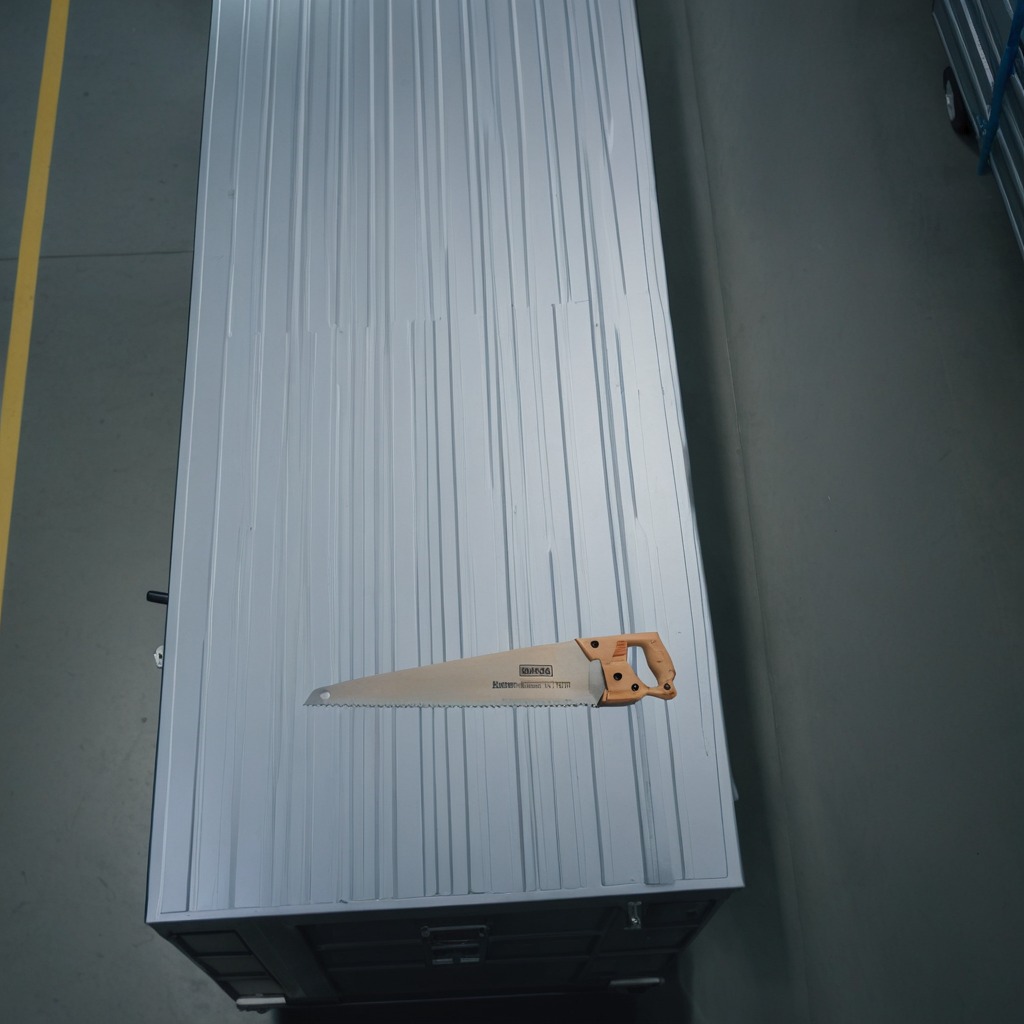
A metal saw is lying on a toolbox surface in an airplane hangar workshop.